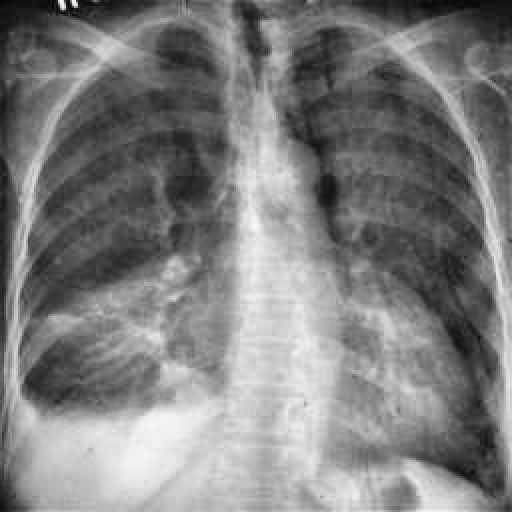
Finding: TUBERCULOSIS